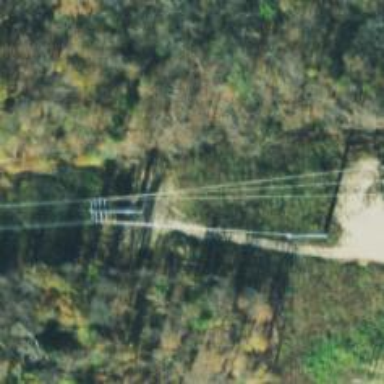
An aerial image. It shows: Power tower.